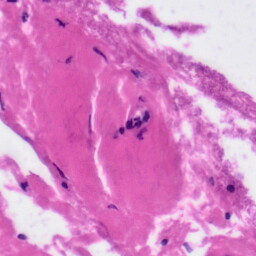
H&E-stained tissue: Tonsil